Question: I'm a recent user of Kibana and I'm facing a problem I couldn't find the solution. As you can see below on the Kibana Snapshot, I've a visualization and I want to translate the words there. For example, instead of I'd like something like , instead of I'd like to show , etc.

Is there any way to do it?
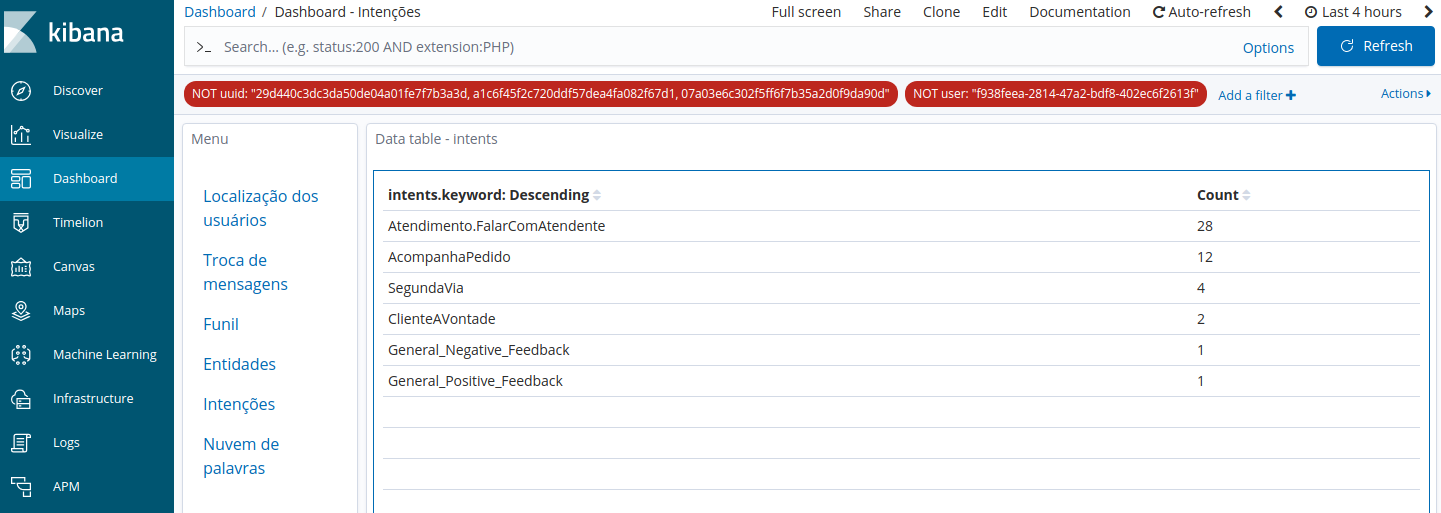
Answer: If your Kibana version is higher than 6.4, then you can use the 'Static Lookup' formatter in the index patterns configuration.
Just go to the index pattern of the index you want to edit, type the name of the field, in your case 'intents.keyword', and click in the pencil icon on the right side, you will see something like the image below.
<URL>
In the format drop down menu, choose 'Static Lookup', in the 'Key' field type the original value of your field, for example 'General_Positive_Feedback', and in the 'Value' field type what you want to show on kibana if this value appears, in your case it will be 'Positive Feedback', do it for each value that you want.
This does not changes your data, only the visualization.
If your Kibana is older than 6.4 you will need to use some painless script to change the visualization value or reindex your data with this value already change by your ingestion pipeline.